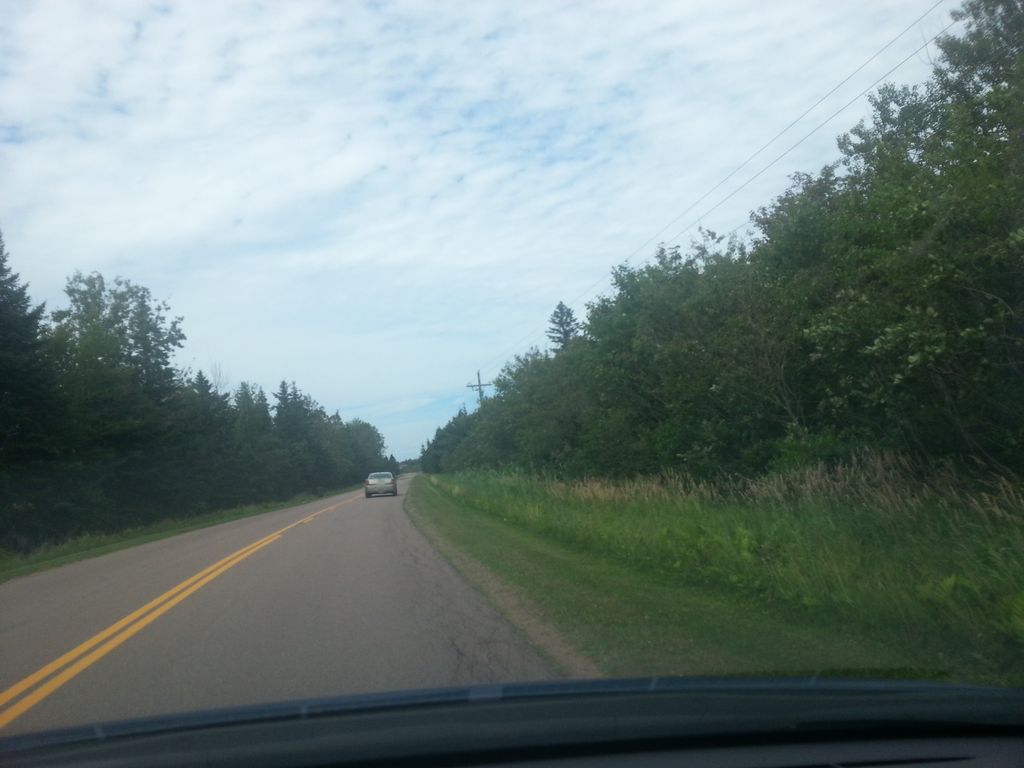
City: charlottetown